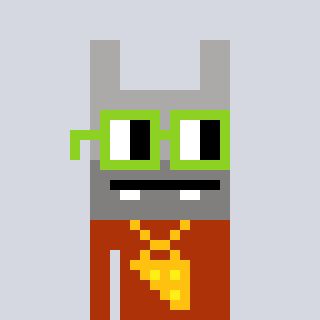
a pixel art character with square light green glasses, a rabbit-shaped head and a hotbrown-colored body on a cool background